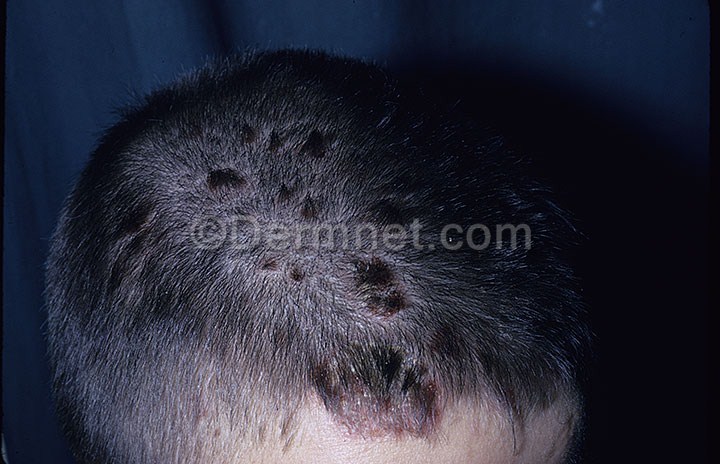
Disease: Psoriasis pictures Lichen Planus and related diseases